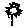
Label: flower